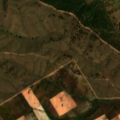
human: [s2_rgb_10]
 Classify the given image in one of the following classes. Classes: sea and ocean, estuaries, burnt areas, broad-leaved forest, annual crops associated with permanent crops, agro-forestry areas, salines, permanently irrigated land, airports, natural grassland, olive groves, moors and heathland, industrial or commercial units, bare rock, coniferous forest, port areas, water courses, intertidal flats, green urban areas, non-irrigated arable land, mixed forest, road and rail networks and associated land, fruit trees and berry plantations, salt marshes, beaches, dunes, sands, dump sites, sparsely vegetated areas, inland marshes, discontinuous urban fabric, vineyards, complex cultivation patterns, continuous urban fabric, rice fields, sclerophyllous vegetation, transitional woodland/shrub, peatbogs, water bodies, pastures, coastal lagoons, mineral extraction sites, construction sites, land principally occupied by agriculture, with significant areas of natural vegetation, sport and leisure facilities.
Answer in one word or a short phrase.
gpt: continuous urban fabric